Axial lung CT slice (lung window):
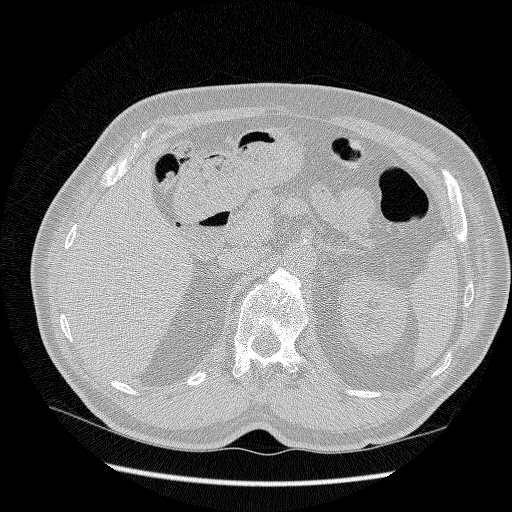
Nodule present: no